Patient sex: M
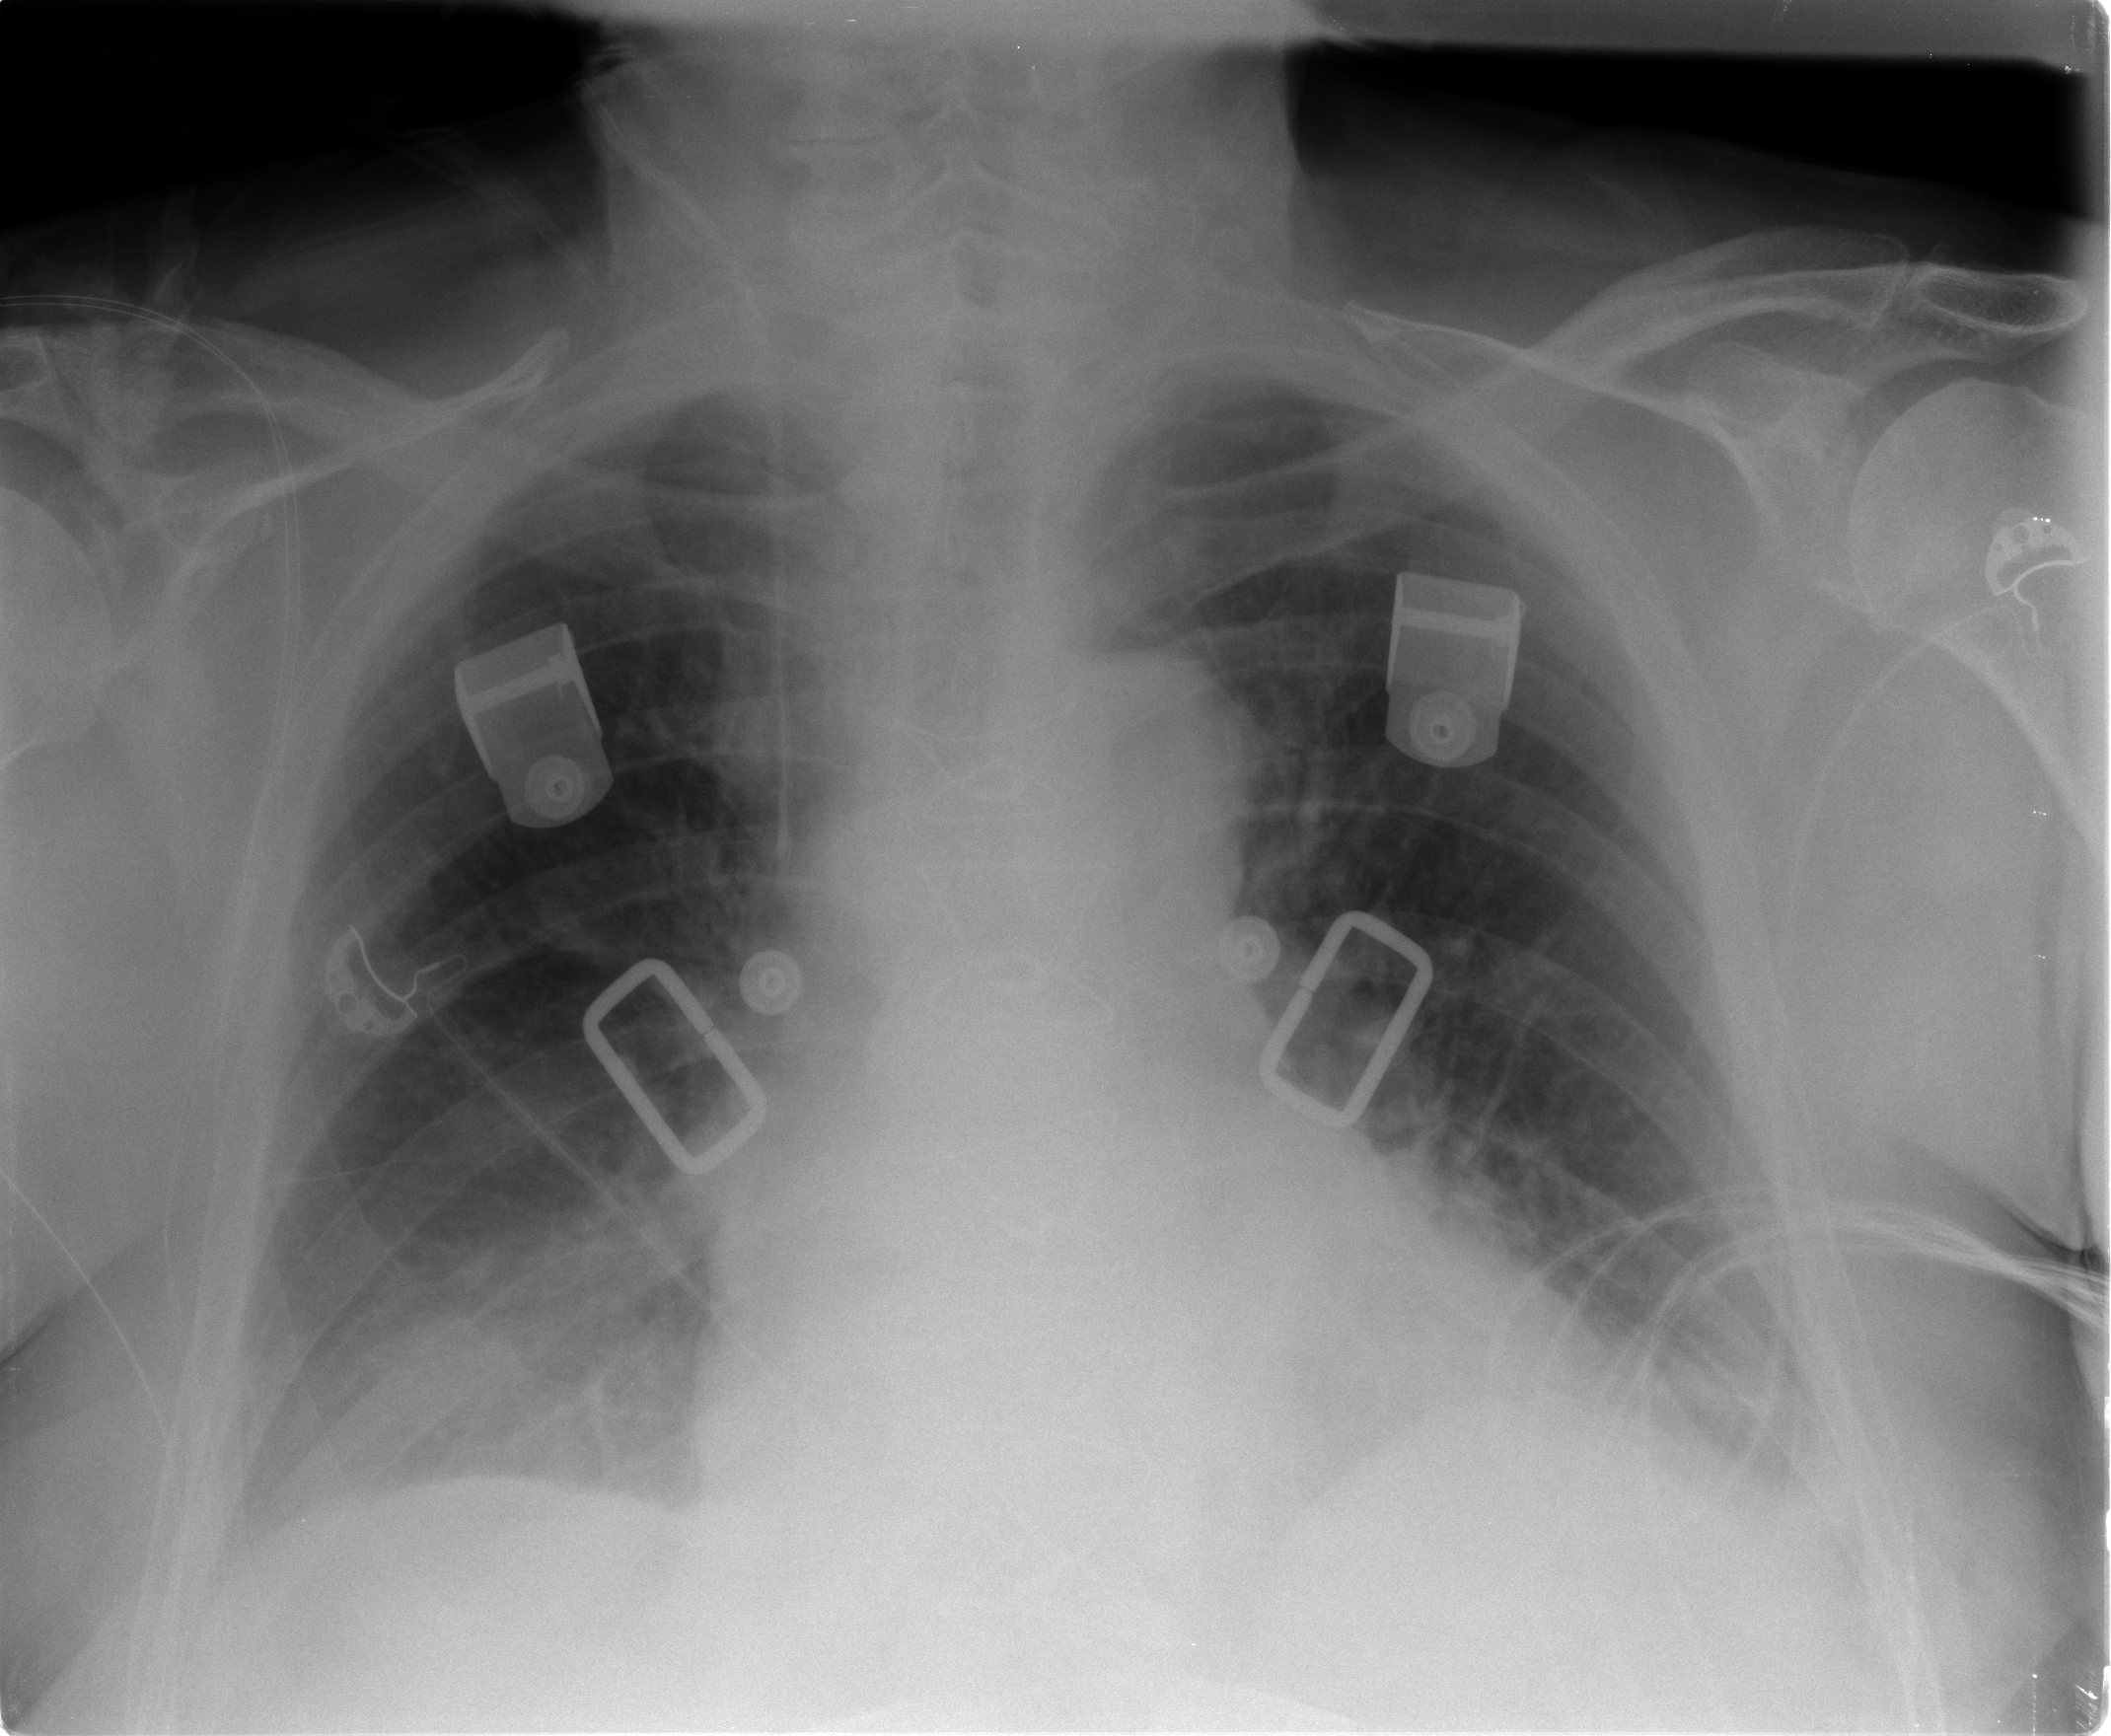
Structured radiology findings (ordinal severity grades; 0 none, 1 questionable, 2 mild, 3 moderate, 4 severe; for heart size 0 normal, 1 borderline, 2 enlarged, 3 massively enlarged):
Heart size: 2
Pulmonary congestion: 2
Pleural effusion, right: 2
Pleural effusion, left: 2
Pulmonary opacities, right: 0
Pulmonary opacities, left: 0
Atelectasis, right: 2
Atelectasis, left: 2